Question: I run the following code and get the results shown in the comments. I know the differences between '==' and '.equals()'. What I don't understand is why my code in the second line has different results from the code in the third line.
'''
String de = "de";
// String abcde = "abc" + "de"; // abcde == "abcde" reture true
String abcde = "abc" + de; // abcde == "abcde" reture false;
System.out.println();
System.out.println(abcde=="abcde");
System.out.println(de=="de");
'''
In trying to debug this I used the javap -c command and got the following output 'code' for the first string concatenation:
'''
Code:
0: ldc #9; //String de
2: astore_1
3: new #10; //class java/lang/StringBuilder
6: dup
7: invokespecial #11; //Method java/lang/StringBuilder."<init>":()V
10: ldc #4; //String abc
12: invokevirtual #12; //Method java/lang/StringBuilder.append:(Ljava/lang
String;)Ljava/lang/StringBuilder;
15: aload_1
16: invokevirtual #12; //Method java/lang/StringBuilder.append:(Ljava/lang
String;)Ljava/lang/StringBuilder;
19: invokevirtual #13; //Method java/lang/StringBuilder.toString:()Ljava/l
ng/String;
22: astore_2
23: getstatic #14; //Field java/lang/System.out:Ljava/io/PrintStream;
26: invokevirtual #15; //Method java/io/PrintStream.println:()V
29: getstatic #14; //Field java/lang/System.out:Ljava/io/PrintStream;
32: aload_2
33: ldc #16; //String abcde
35: if_acmpne 42
38: iconst_1
39: goto 43
42: iconst_0
43: invokevirtual #17; //Method java/io/PrintStream.println:(Z)V
46: getstatic #14; //Field java/lang/System.out:Ljava/io/PrintStream;
49: aload_1
50: ldc #9; //String de
52: if_acmpne 59
55: iconst_1
56: goto 60
59: iconst_0
60: invokevirtual #17; //Method java/io/PrintStream.println:(Z)V
63: return
'''
And the output for the second string concatenation:

I am not so familiar with this 'code' and can't see any reason why these differences exists. So could anyone explain why those differences happen?
Related <URL>
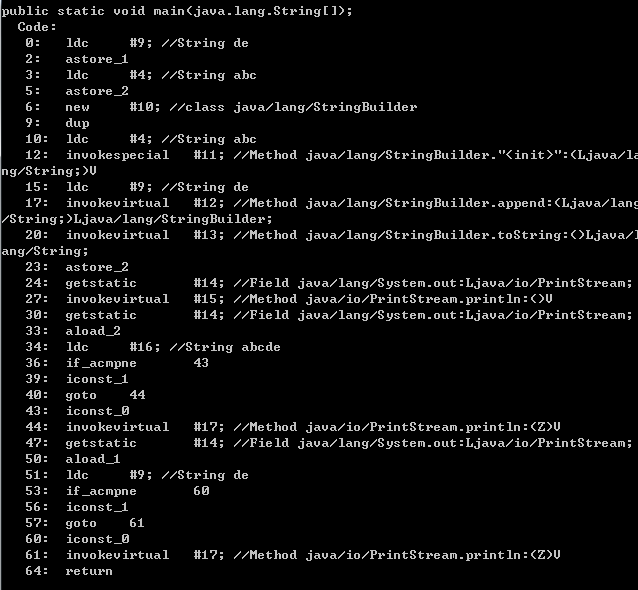
Answer: The "problem" is simply that the compiler is too smart for you. When it sees '"abc" + "de"' it immediately concatenates that into the literal "abcde". But when it sees '"abc" + de' it's not allowed (per Java rules) to "optimize" that to a literal but must instead implement the '+' function, creating a new String object.
String literals are always handled as interned Strings, so '==' will work on them.